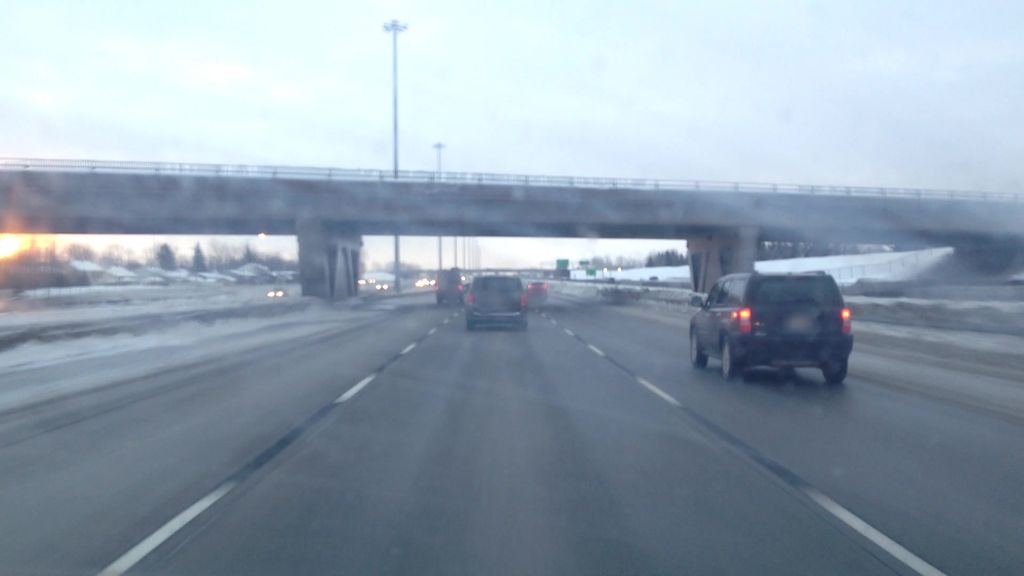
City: montreal